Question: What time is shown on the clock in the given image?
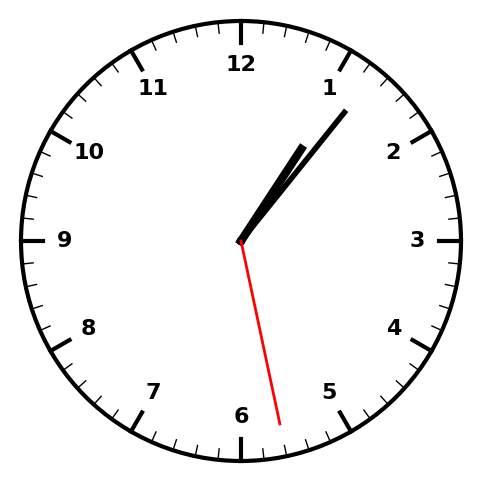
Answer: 01:06:28